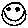
Label: smiley face